Question: Styling gurus, I need help coming up with an Expander style that looks like the one found in Visual Studio's code editor. So far, I have come up with this
'''
<ControlTemplate x:Key="ExpanderToggleButton" TargetType="ToggleButton">
<Border
SnapsToDevicePixels="true"
Height="12"
Name="Border"
CornerRadius="0"
Margin="2,4"
Background="Transparent"
BorderBrush="Black"
BorderThickness="0.5" >
<TextBlock Name="Arrow" Text="+"
Foreground="{StaticResource GlyphBrush}"
HorizontalAlignment="Center" VerticalAlignment="Center" />
</Border>
<ControlTemplate.Triggers>
<Trigger Property="IsChecked" Value="true">
<Setter TargetName="Arrow" Property="Text" Value="-" />
</Trigger>
</ControlTemplate.Triggers>
</ControlTemplate>
'''
which looks like this in collapsed state.

It clearly needs some fine tuning, which is what I need help with. My challenge is getting the correct button content and its vertical alignment. In the attached figure, the expanders are simply being added to a dock panel, so I do not understand why the button content is not centered as specified.
TIA.
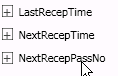
Answer: Here is a style I use.
'''
<Style x:Key="ExpandCollapseToggleStyle" TargetType="ToggleButton">
<Setter Property="Focusable" Value="False"/>
<Setter Property="Template">
<Setter.Value>
<ControlTemplate TargetType="ToggleButton">
<Grid Width="14" Height="14">
<Rectangle Fill="{DynamicResource primaryBackgroundBrush}" />
<Border Name="ExpandBorder" RenderOptions.EdgeMode="Aliased" BorderBrush="Black" BorderThickness="2">
<Path RenderOptions.EdgeMode="Aliased" Name="ExpandPath" Stroke="Black" Margin="0" StrokeThickness="2" Data="M 5 1 L 5 9 M 1 5 L 9 5" />
</Border>
</Grid>
<ControlTemplate.Triggers>
<Trigger Property="IsChecked" Value="True">
<Setter Property="Data" TargetName="ExpandPath" Value="M 1 5 L 9 5"/>
</Trigger>
<Trigger Property="IsEnabled" Value="False">
<Setter TargetName="ExpandBorder" Property="BorderBrush" Value="Gray" />
<Setter TargetName="ExpandPath" Property="Stroke" Value="Gray" />
<Setter Property="Data" TargetName="ExpandPath" Value=""/>
</Trigger>
</ControlTemplate.Triggers>
</ControlTemplate>
</Setter.Value>
</Setter>
</Style>
'''